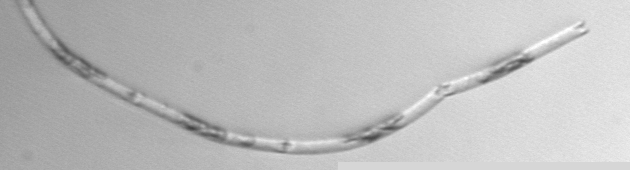
Label: Eucampia_morphytype1